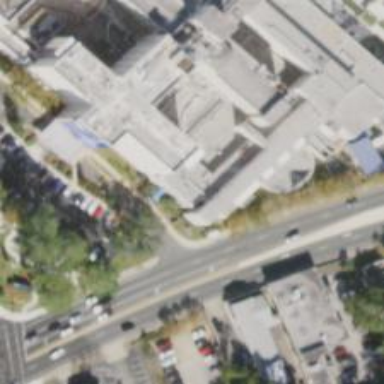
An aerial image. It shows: Hospital building.